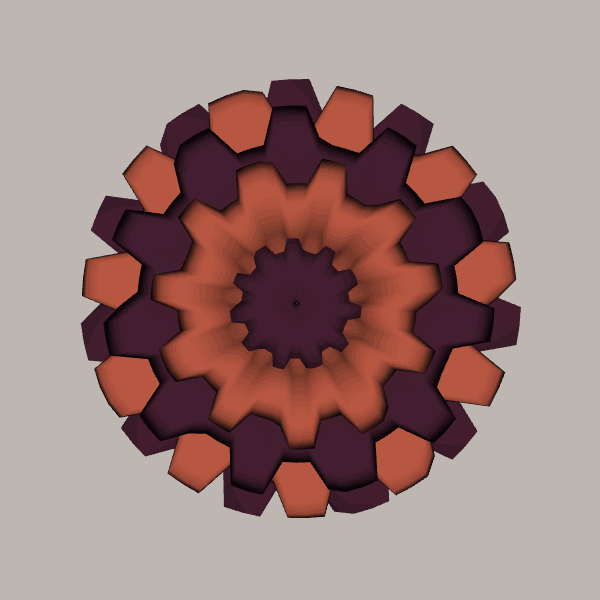
Background: light